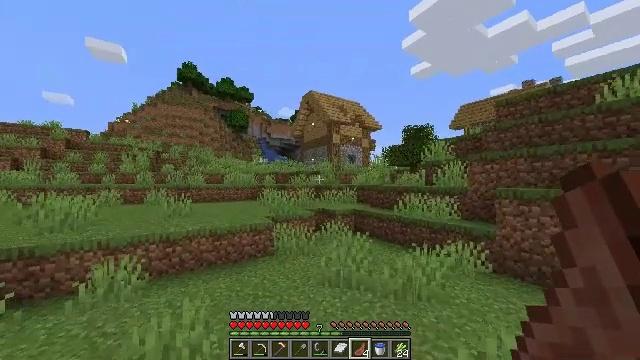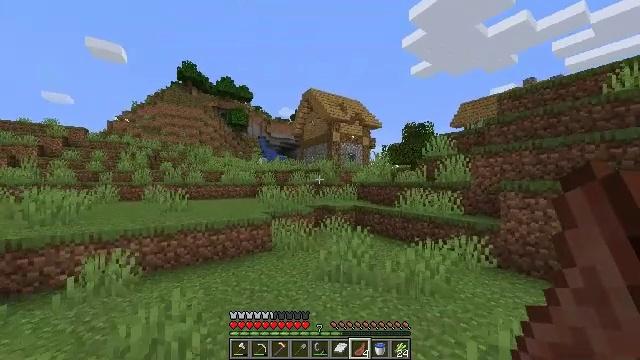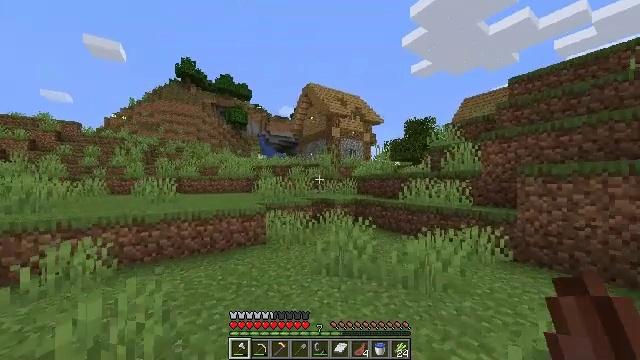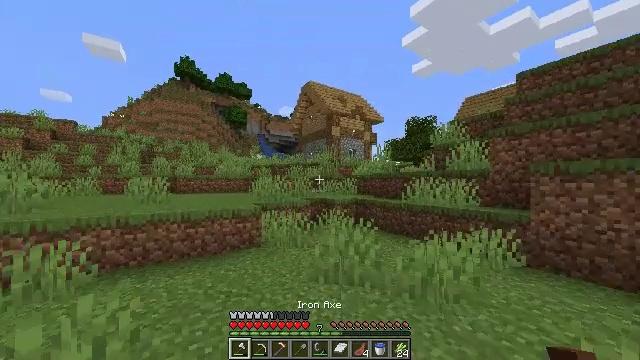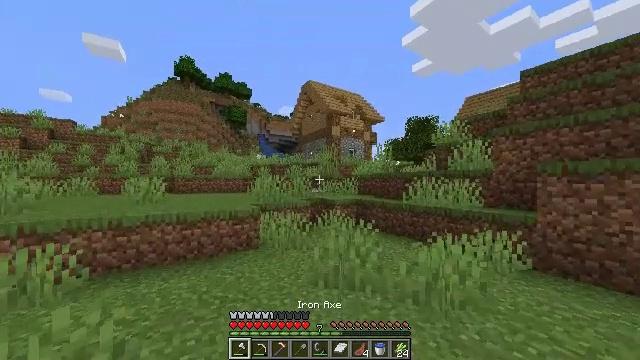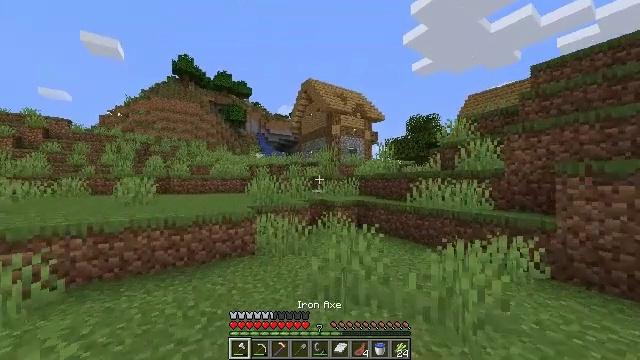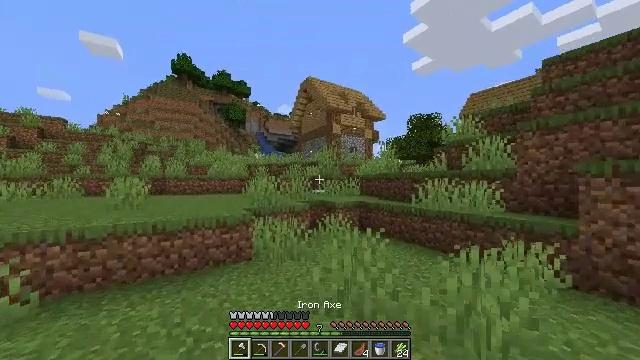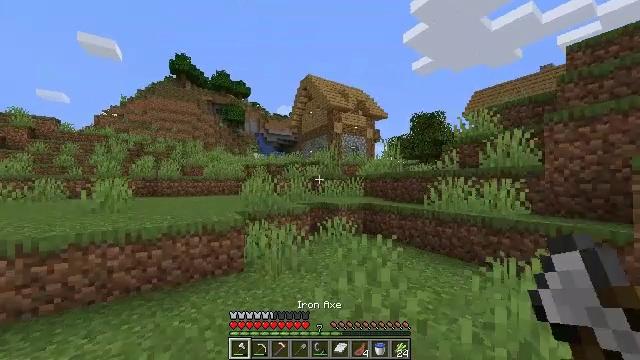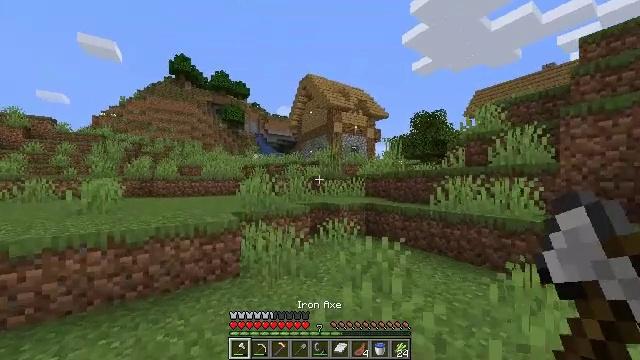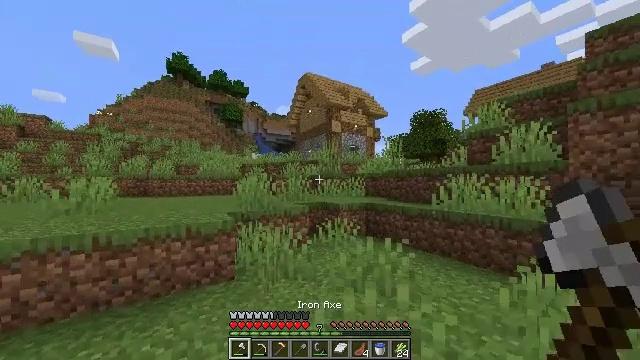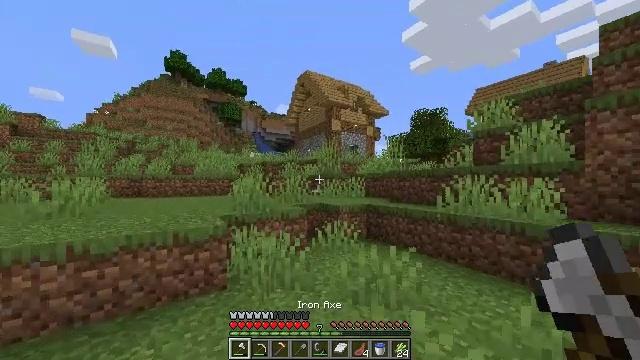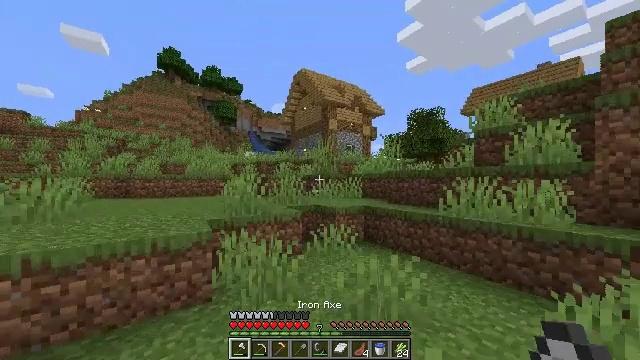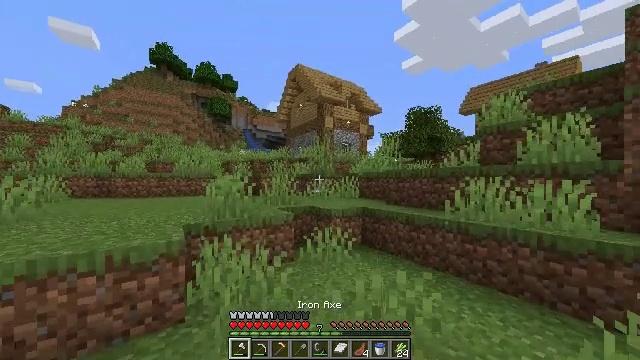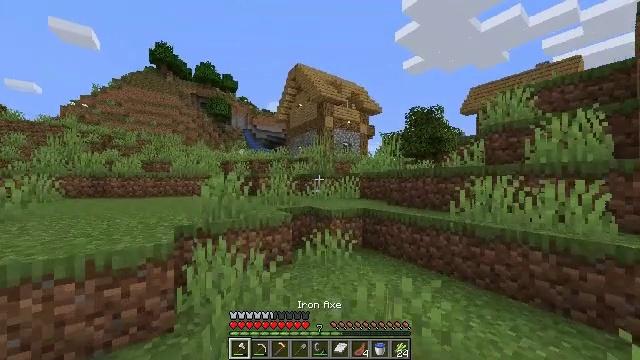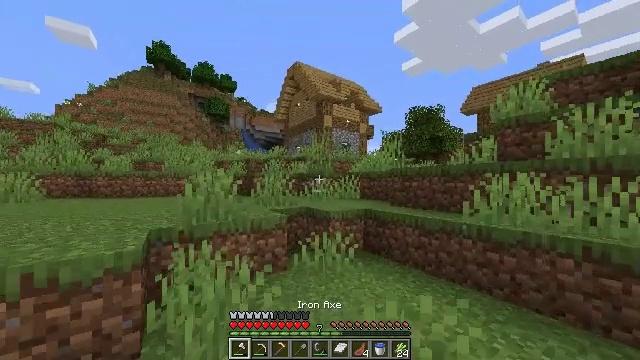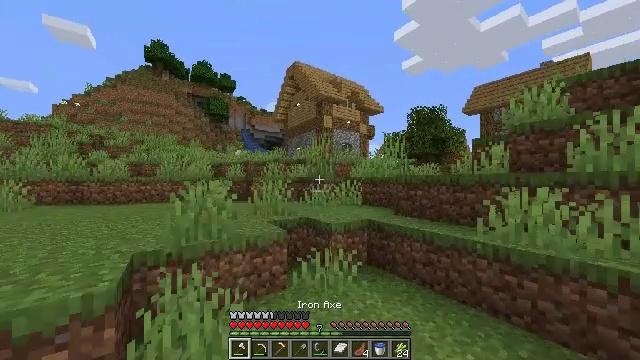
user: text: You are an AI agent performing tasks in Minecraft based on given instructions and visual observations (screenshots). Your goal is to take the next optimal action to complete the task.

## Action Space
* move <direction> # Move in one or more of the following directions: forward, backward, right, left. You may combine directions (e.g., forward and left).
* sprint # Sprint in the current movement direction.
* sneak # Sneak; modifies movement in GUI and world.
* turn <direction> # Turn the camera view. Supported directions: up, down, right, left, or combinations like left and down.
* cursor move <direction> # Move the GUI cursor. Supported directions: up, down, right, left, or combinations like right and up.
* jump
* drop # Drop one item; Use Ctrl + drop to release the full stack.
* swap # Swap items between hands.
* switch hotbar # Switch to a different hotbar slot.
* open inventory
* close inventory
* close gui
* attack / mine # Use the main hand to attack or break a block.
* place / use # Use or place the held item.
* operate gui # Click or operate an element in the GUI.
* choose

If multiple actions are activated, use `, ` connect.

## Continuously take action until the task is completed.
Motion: motion action
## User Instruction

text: Collect books by breaking the bookshelf.
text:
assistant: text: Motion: move forward
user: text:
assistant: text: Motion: move forward, switch to hotbar 1
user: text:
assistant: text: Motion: move forward, switch to hotbar 1
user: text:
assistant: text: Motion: move forward, switch to hotbar 1
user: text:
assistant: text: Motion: move forward
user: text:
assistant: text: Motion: move forward
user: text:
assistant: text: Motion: move forward
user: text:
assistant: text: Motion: move forward
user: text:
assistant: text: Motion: move forward
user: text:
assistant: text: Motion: move forward
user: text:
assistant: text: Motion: move forward, sprint, turn right
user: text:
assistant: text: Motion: move forward, sprint, turn right
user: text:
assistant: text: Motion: move forward, sprint
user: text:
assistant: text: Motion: move forward, sprint
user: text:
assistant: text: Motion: move forward, sprint, jump
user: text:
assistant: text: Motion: move forward, sprint, jump
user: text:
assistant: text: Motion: move forward, sprint, jump
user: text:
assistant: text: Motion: move forward, sprint, jump
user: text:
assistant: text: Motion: move forward, sprint, jump
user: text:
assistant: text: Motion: move forward, sprint, jump
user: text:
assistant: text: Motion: move forward, sprint, jump
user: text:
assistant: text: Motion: move forward, sprint, jump
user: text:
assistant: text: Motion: move forward, sprint, jump
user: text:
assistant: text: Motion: move forward, sprint, jump
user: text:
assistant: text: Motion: move forward, sprint, jump
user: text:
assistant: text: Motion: move forward, sprint, turn right and down, jump
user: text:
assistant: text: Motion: move forward, sprint, turn right and down, jump
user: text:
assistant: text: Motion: move forward, sprint, turn right and down, jump
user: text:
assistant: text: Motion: move forward, sprint, turn right and down, jump
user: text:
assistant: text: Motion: move forward, sprint, turn right, jump